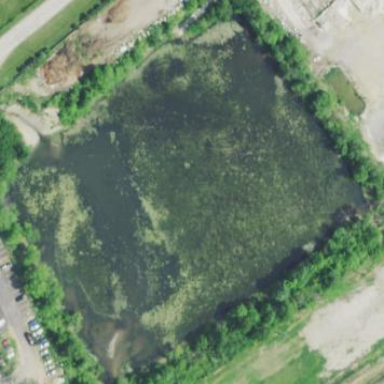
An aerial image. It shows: Pond surrounded by natural water.